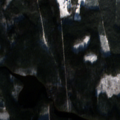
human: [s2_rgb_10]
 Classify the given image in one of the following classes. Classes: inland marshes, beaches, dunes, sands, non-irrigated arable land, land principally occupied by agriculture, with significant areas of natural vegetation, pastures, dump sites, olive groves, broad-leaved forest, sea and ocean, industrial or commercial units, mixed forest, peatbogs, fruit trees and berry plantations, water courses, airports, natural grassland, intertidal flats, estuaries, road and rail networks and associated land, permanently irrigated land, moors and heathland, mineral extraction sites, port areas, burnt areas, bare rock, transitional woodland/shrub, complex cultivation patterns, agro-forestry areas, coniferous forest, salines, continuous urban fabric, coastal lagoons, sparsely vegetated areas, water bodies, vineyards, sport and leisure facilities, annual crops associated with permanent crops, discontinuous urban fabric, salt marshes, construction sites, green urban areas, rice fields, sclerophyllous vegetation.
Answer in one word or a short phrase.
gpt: coniferous forest, mixed forest, water bodies